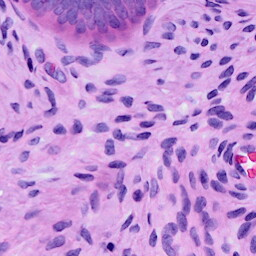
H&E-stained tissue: Cervix